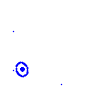
Particle: electron